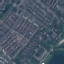
Land use / land cover: Residential